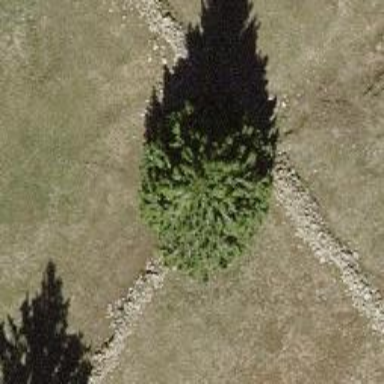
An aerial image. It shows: Dry stone wall barrier.